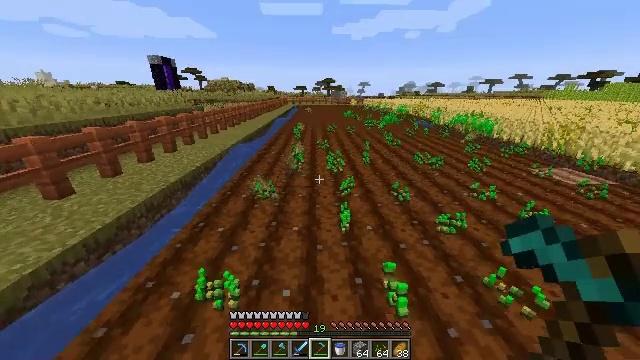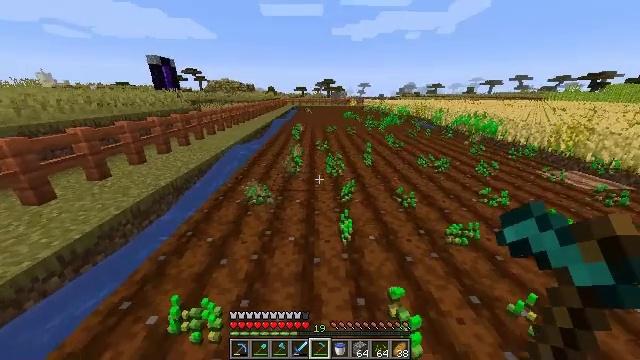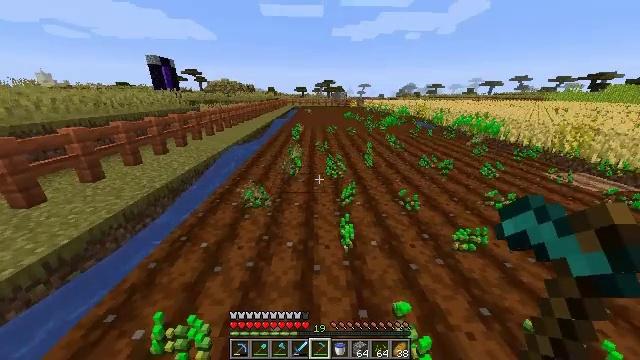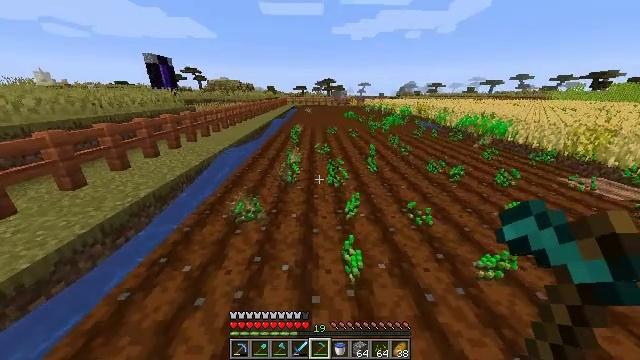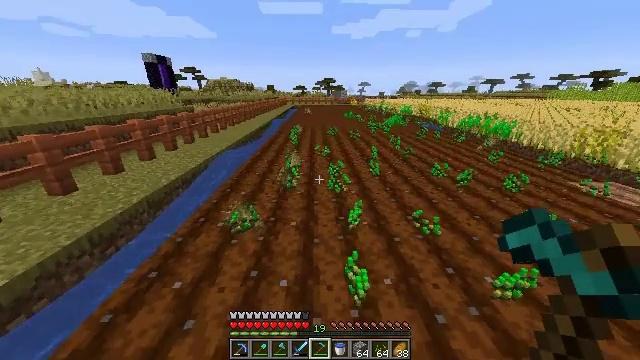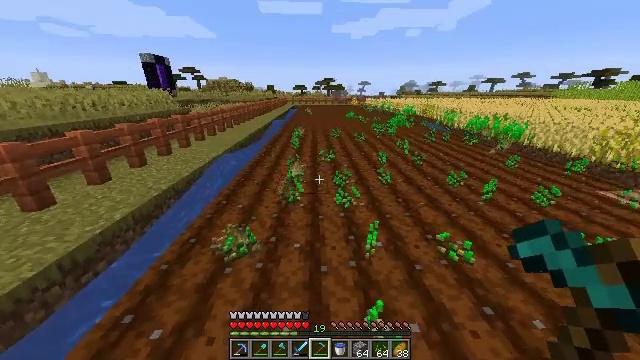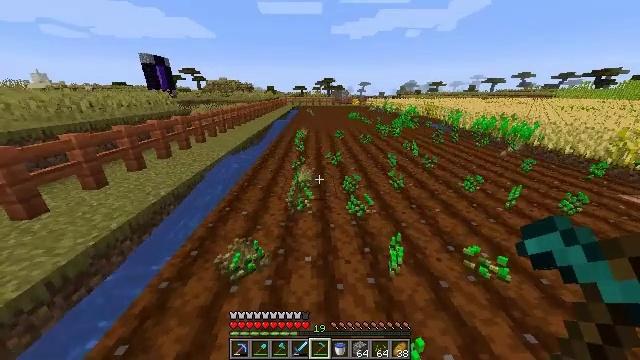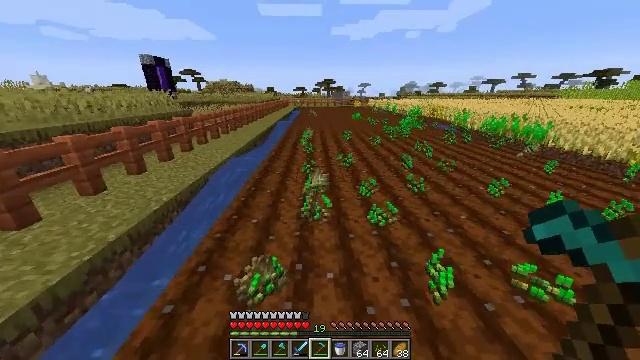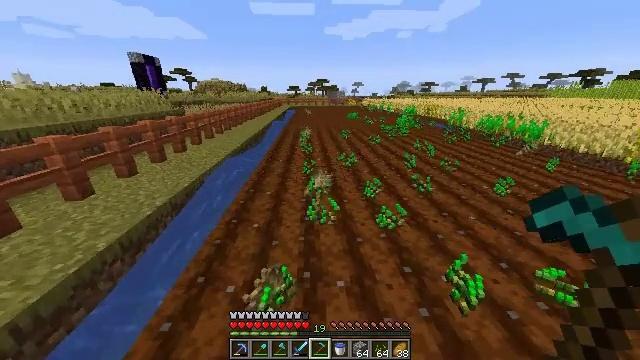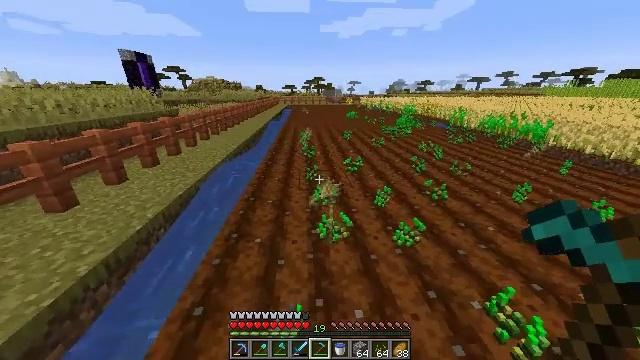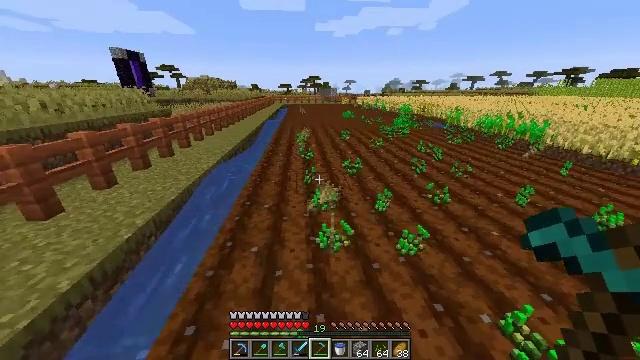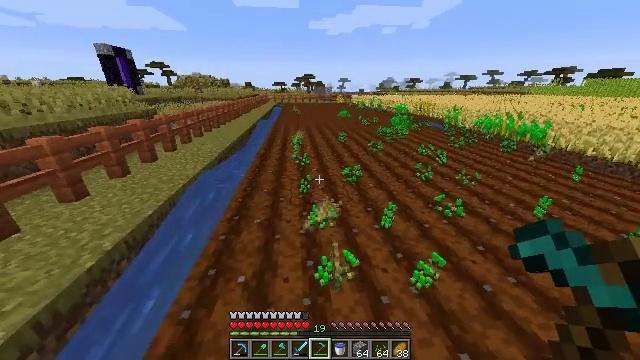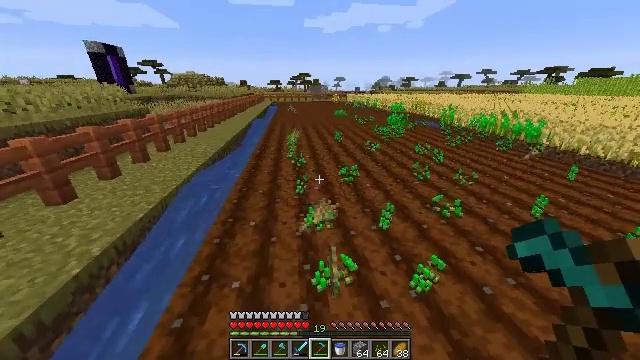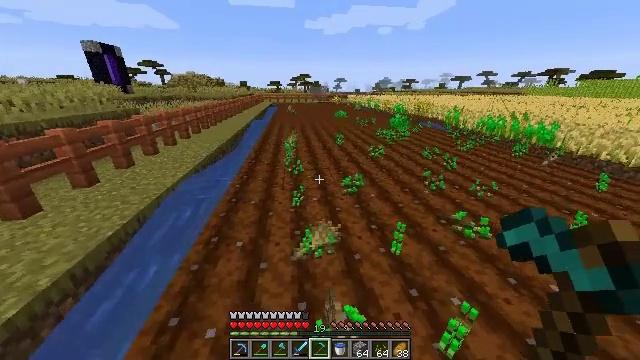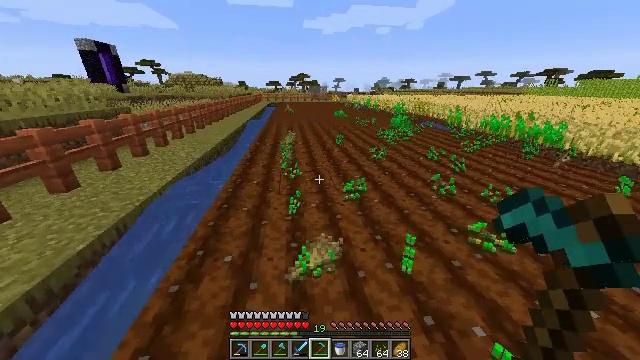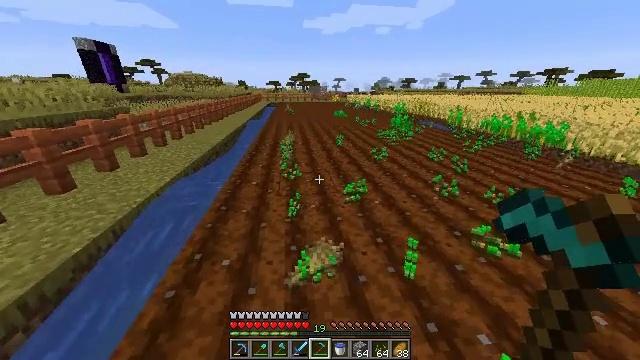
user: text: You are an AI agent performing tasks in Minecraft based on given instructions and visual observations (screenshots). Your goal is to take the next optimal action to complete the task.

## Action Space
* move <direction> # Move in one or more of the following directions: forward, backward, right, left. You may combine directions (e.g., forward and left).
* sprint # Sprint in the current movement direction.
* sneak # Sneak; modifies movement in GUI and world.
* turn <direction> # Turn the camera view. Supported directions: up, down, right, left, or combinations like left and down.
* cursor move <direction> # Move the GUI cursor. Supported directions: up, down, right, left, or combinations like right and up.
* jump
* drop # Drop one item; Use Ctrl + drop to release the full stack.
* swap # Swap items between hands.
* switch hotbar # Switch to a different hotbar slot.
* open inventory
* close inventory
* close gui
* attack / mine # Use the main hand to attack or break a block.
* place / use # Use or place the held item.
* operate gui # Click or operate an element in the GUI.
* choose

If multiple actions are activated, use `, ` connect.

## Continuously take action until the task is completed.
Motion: motion action
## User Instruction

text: Collect wheat crops.
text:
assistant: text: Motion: move forward, sprint
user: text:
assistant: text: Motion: move forward, sprint
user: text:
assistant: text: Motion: move forward, sprint
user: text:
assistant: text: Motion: move forward, sprint
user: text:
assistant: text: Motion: move forward and move left, sprint
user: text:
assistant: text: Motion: move forward and move left, sprint
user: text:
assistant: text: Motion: move forward and move left, sprint
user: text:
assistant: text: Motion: move forward and move left, sprint, turn right
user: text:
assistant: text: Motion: move forward, sprint, turn right
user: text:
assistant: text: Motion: move forward, sprint, turn right
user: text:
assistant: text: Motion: move forward, sprint, turn right
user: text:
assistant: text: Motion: move forward, sprint, turn right
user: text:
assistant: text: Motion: move forward, sprint
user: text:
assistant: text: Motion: move forward, sprint
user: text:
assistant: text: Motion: move forward, sprint
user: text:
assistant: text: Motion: move forward, sprint
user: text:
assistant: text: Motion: move forward and move right, sprint
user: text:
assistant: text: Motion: move forward and move right, sprint
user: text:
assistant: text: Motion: move forward and move right, sprint
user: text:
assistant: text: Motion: move forward, sprint
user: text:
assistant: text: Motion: move forward, sprint
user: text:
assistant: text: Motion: move forward, sprint, turn left
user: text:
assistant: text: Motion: move forward and move left, sprint, turn left
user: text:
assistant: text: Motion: move forward and move left, sprint
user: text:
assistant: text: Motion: move forward and move left, sprint
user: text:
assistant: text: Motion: move forward, sprint
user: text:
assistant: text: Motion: move forward, sprint
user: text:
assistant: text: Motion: move forward, sprint
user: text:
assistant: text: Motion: move forward, sprint
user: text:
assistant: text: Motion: move forward, sprint